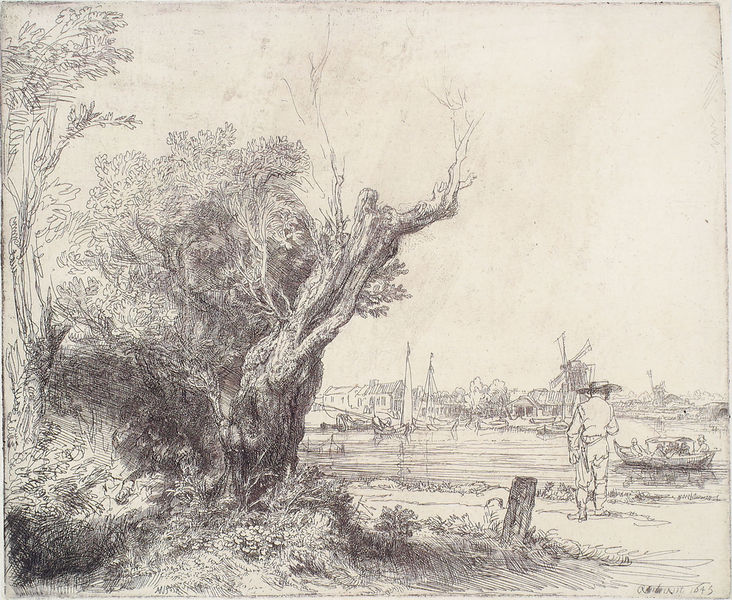
Titel: Der “Omval”
Künstler: Harmensz van Rijn Rembrandt
Institution: Wien, Albertina
Schlagwörter: baum, mann, wasser, landschaft, stadt, ufer, hut, zeichnung, haus, holland, niederlande, häuser, natur, stamm, weide, windmühle, kanal, boot, windmühlen, schiff, segel, studie, fischer, schiffer, segelboote, pfahl, rückenfigur, stich, bleistift